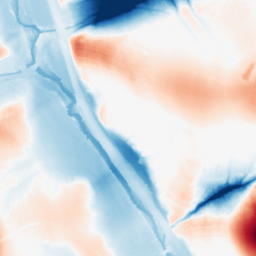
Category: morphological
Decomposition family: tophat_combined
Decomposition parameters: size: 50
Upsampling method: sinc_hamming
Upsampling parameters: scale: 2
kernel_size: 16
Upsampling scale: 2